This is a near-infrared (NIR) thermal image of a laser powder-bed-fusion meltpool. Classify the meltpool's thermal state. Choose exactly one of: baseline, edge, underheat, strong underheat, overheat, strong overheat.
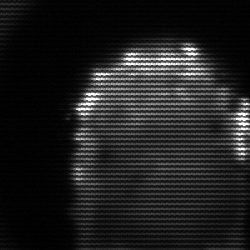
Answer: baseline